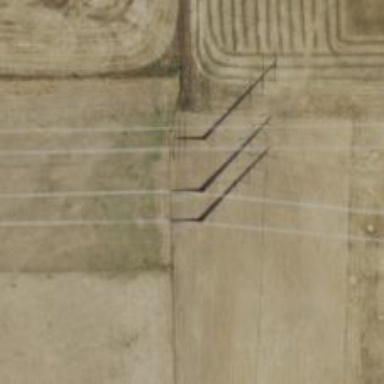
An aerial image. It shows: Power tower.